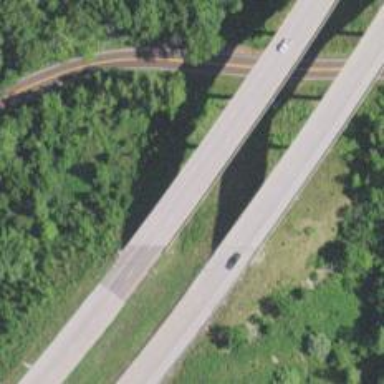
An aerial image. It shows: Bridge over motorway.